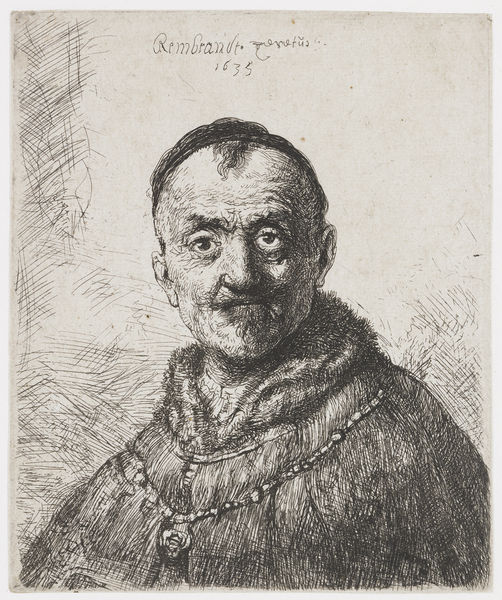
Titel: De eerste oosterse kop
Künstler: Rembrandt Harmensz. van Rijn
Standort: Amsterdam
Institution: Rijksmuseum
Schlagwörter: kragen, pelz, locke, kette, starr, pelzkragen, kupferstich, rembrand, starren, haarbüschel, fixieren